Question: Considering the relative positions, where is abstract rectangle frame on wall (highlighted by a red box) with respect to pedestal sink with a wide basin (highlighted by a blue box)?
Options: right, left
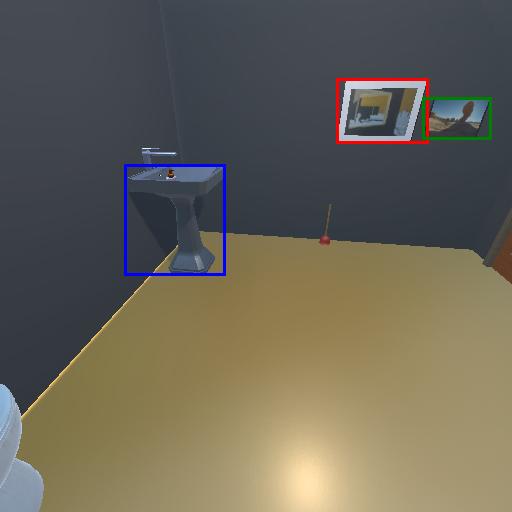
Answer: right